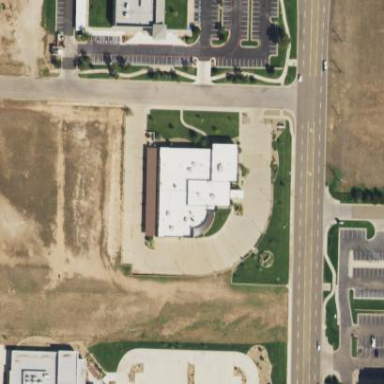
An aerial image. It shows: Clinic building providing healthcare services.